Interaction volume radius: 5 \u00c5
Interaction volume height: 20 \u00c5
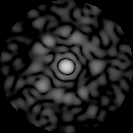
Disorder parameter: 0.7505